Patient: sex M, age 61
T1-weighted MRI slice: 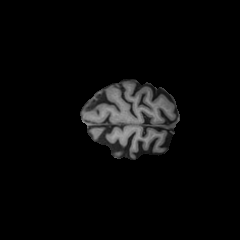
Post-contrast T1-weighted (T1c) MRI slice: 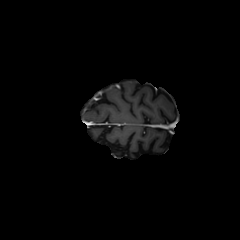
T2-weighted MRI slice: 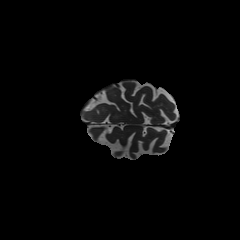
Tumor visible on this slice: no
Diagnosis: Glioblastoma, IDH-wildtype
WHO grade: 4